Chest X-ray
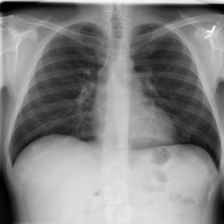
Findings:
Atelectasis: negative
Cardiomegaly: negative
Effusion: negative
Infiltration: negative
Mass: negative
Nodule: negative
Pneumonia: negative
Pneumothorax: negative
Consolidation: negative
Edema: negative
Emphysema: negative
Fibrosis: negative
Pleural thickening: negative
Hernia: negative